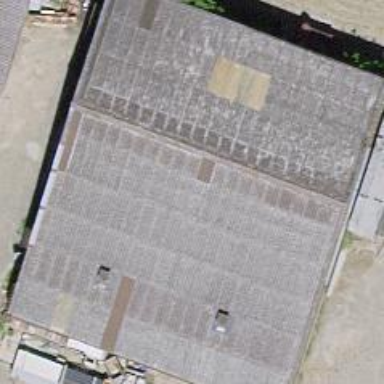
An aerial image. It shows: Barn.